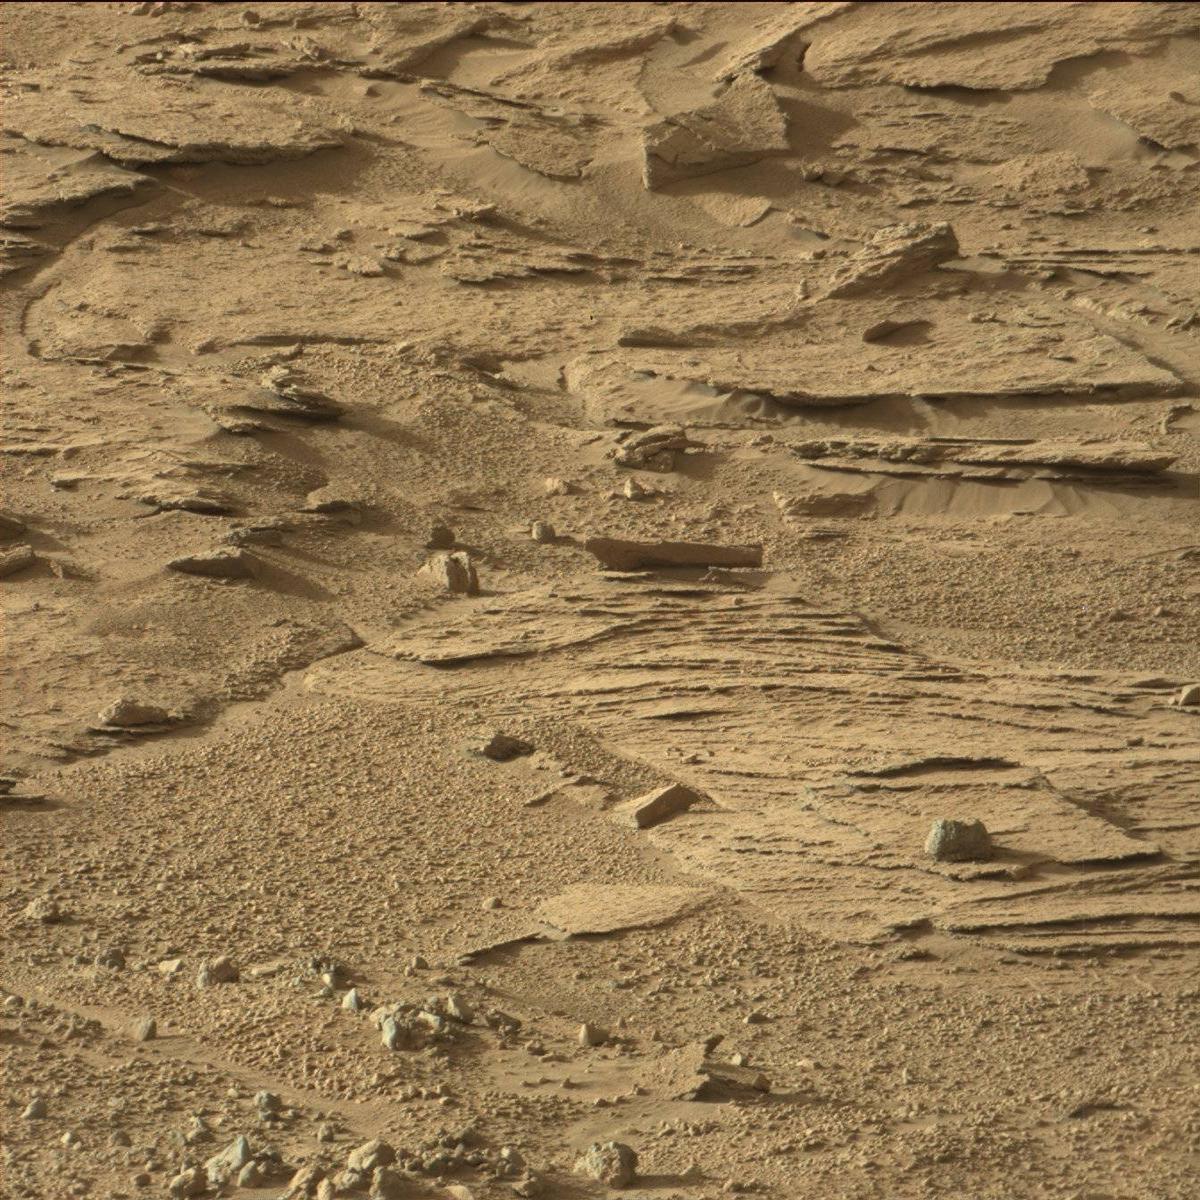
Terrain classes present: Bedrock, Sand / Soil